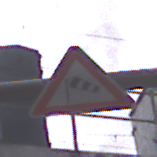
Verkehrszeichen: SeitenwindVonLinks
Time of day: MorningAfternoon
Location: Outdoor (Urban)
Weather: Overcast
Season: NotSpecified
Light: Natural